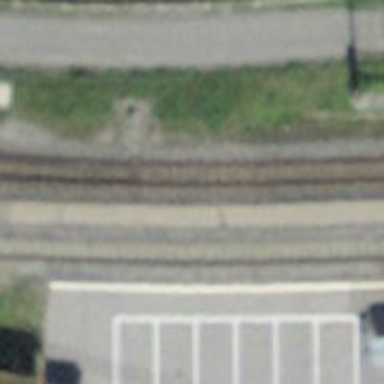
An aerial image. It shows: Railway switch.